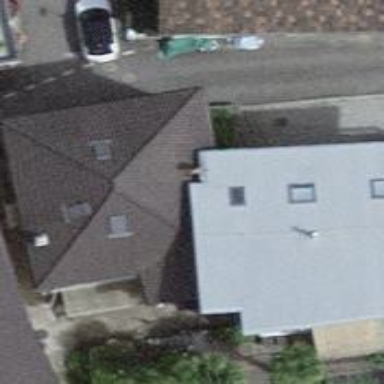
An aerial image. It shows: Building with pyramidal brown roof.